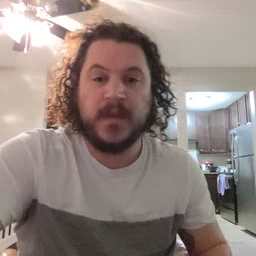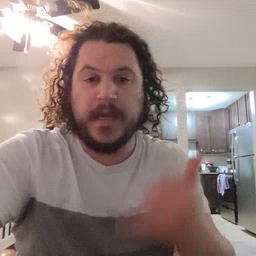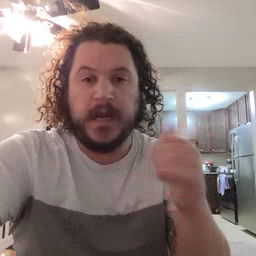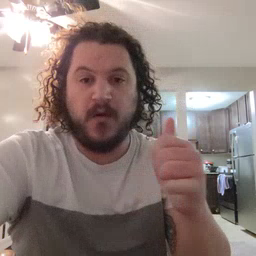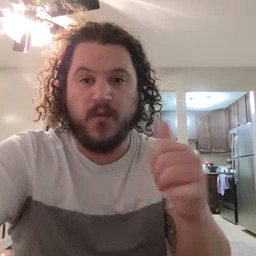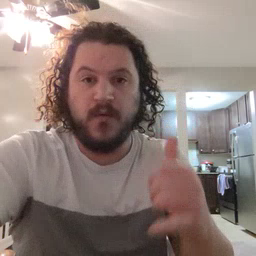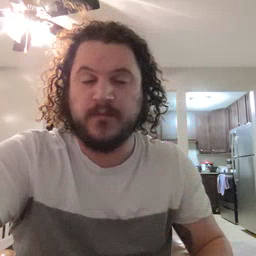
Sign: yellow